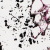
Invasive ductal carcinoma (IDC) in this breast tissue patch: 0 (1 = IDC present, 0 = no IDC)